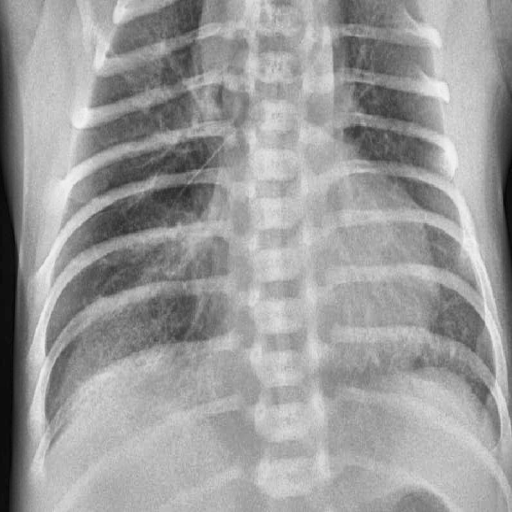
Finding: PNEUMONIA